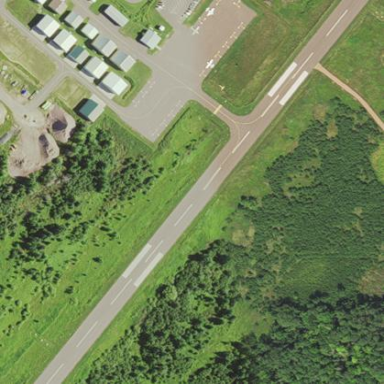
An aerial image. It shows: Runway in airport area.